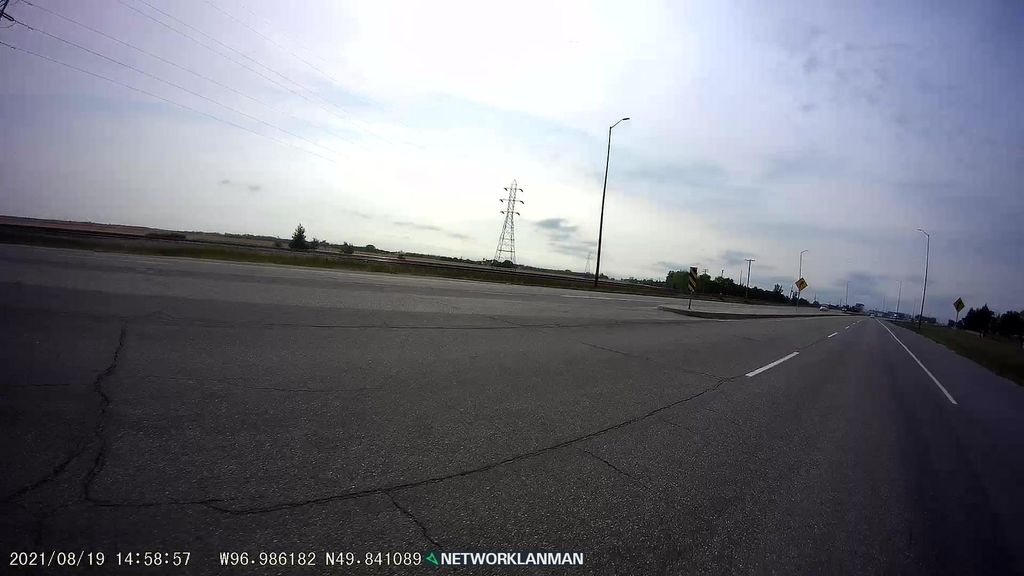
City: winnipeg